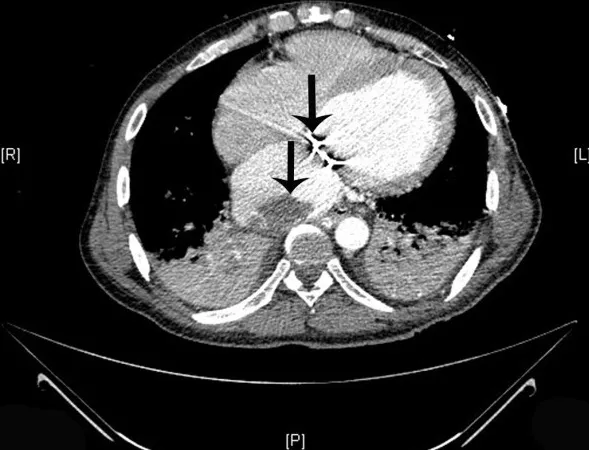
Transverse CT section at the heart level showing the artificial valve (upper arrow) and a thrombus in the left atrium (lower arrow).
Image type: radiology (ct)